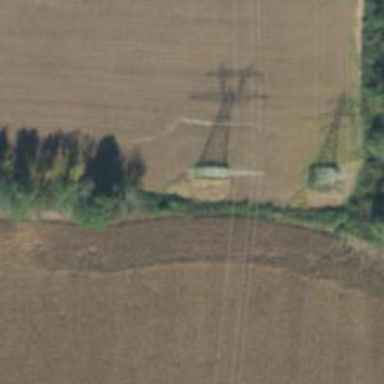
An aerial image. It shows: Lattice structure tower.